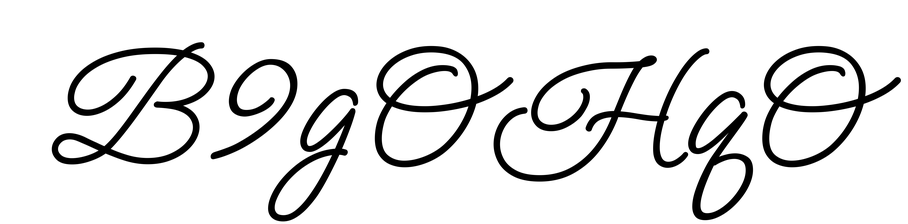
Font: MeowScript-Regular